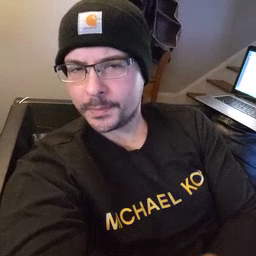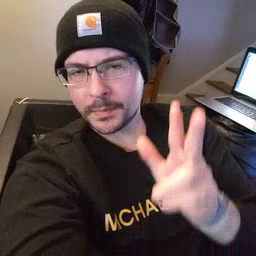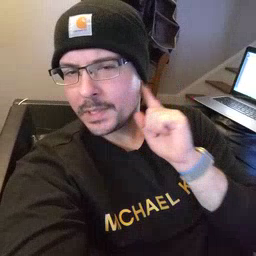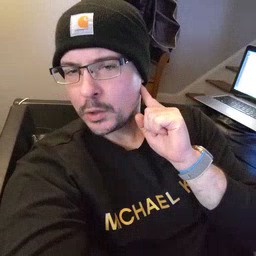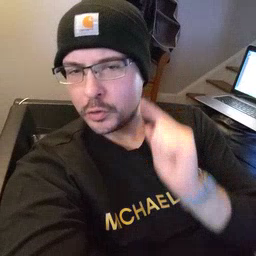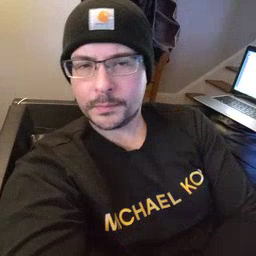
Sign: ear